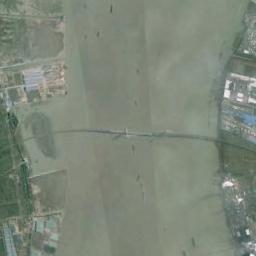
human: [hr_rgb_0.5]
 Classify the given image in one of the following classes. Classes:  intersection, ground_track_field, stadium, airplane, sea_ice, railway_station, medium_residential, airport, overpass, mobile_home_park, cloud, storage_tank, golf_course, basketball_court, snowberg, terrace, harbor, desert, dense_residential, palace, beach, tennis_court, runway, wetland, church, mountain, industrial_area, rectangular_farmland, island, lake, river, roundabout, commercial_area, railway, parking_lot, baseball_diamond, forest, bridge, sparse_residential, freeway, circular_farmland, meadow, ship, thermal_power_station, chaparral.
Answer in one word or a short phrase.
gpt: bridge